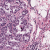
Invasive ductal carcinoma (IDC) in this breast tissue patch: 1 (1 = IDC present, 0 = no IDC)